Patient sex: F
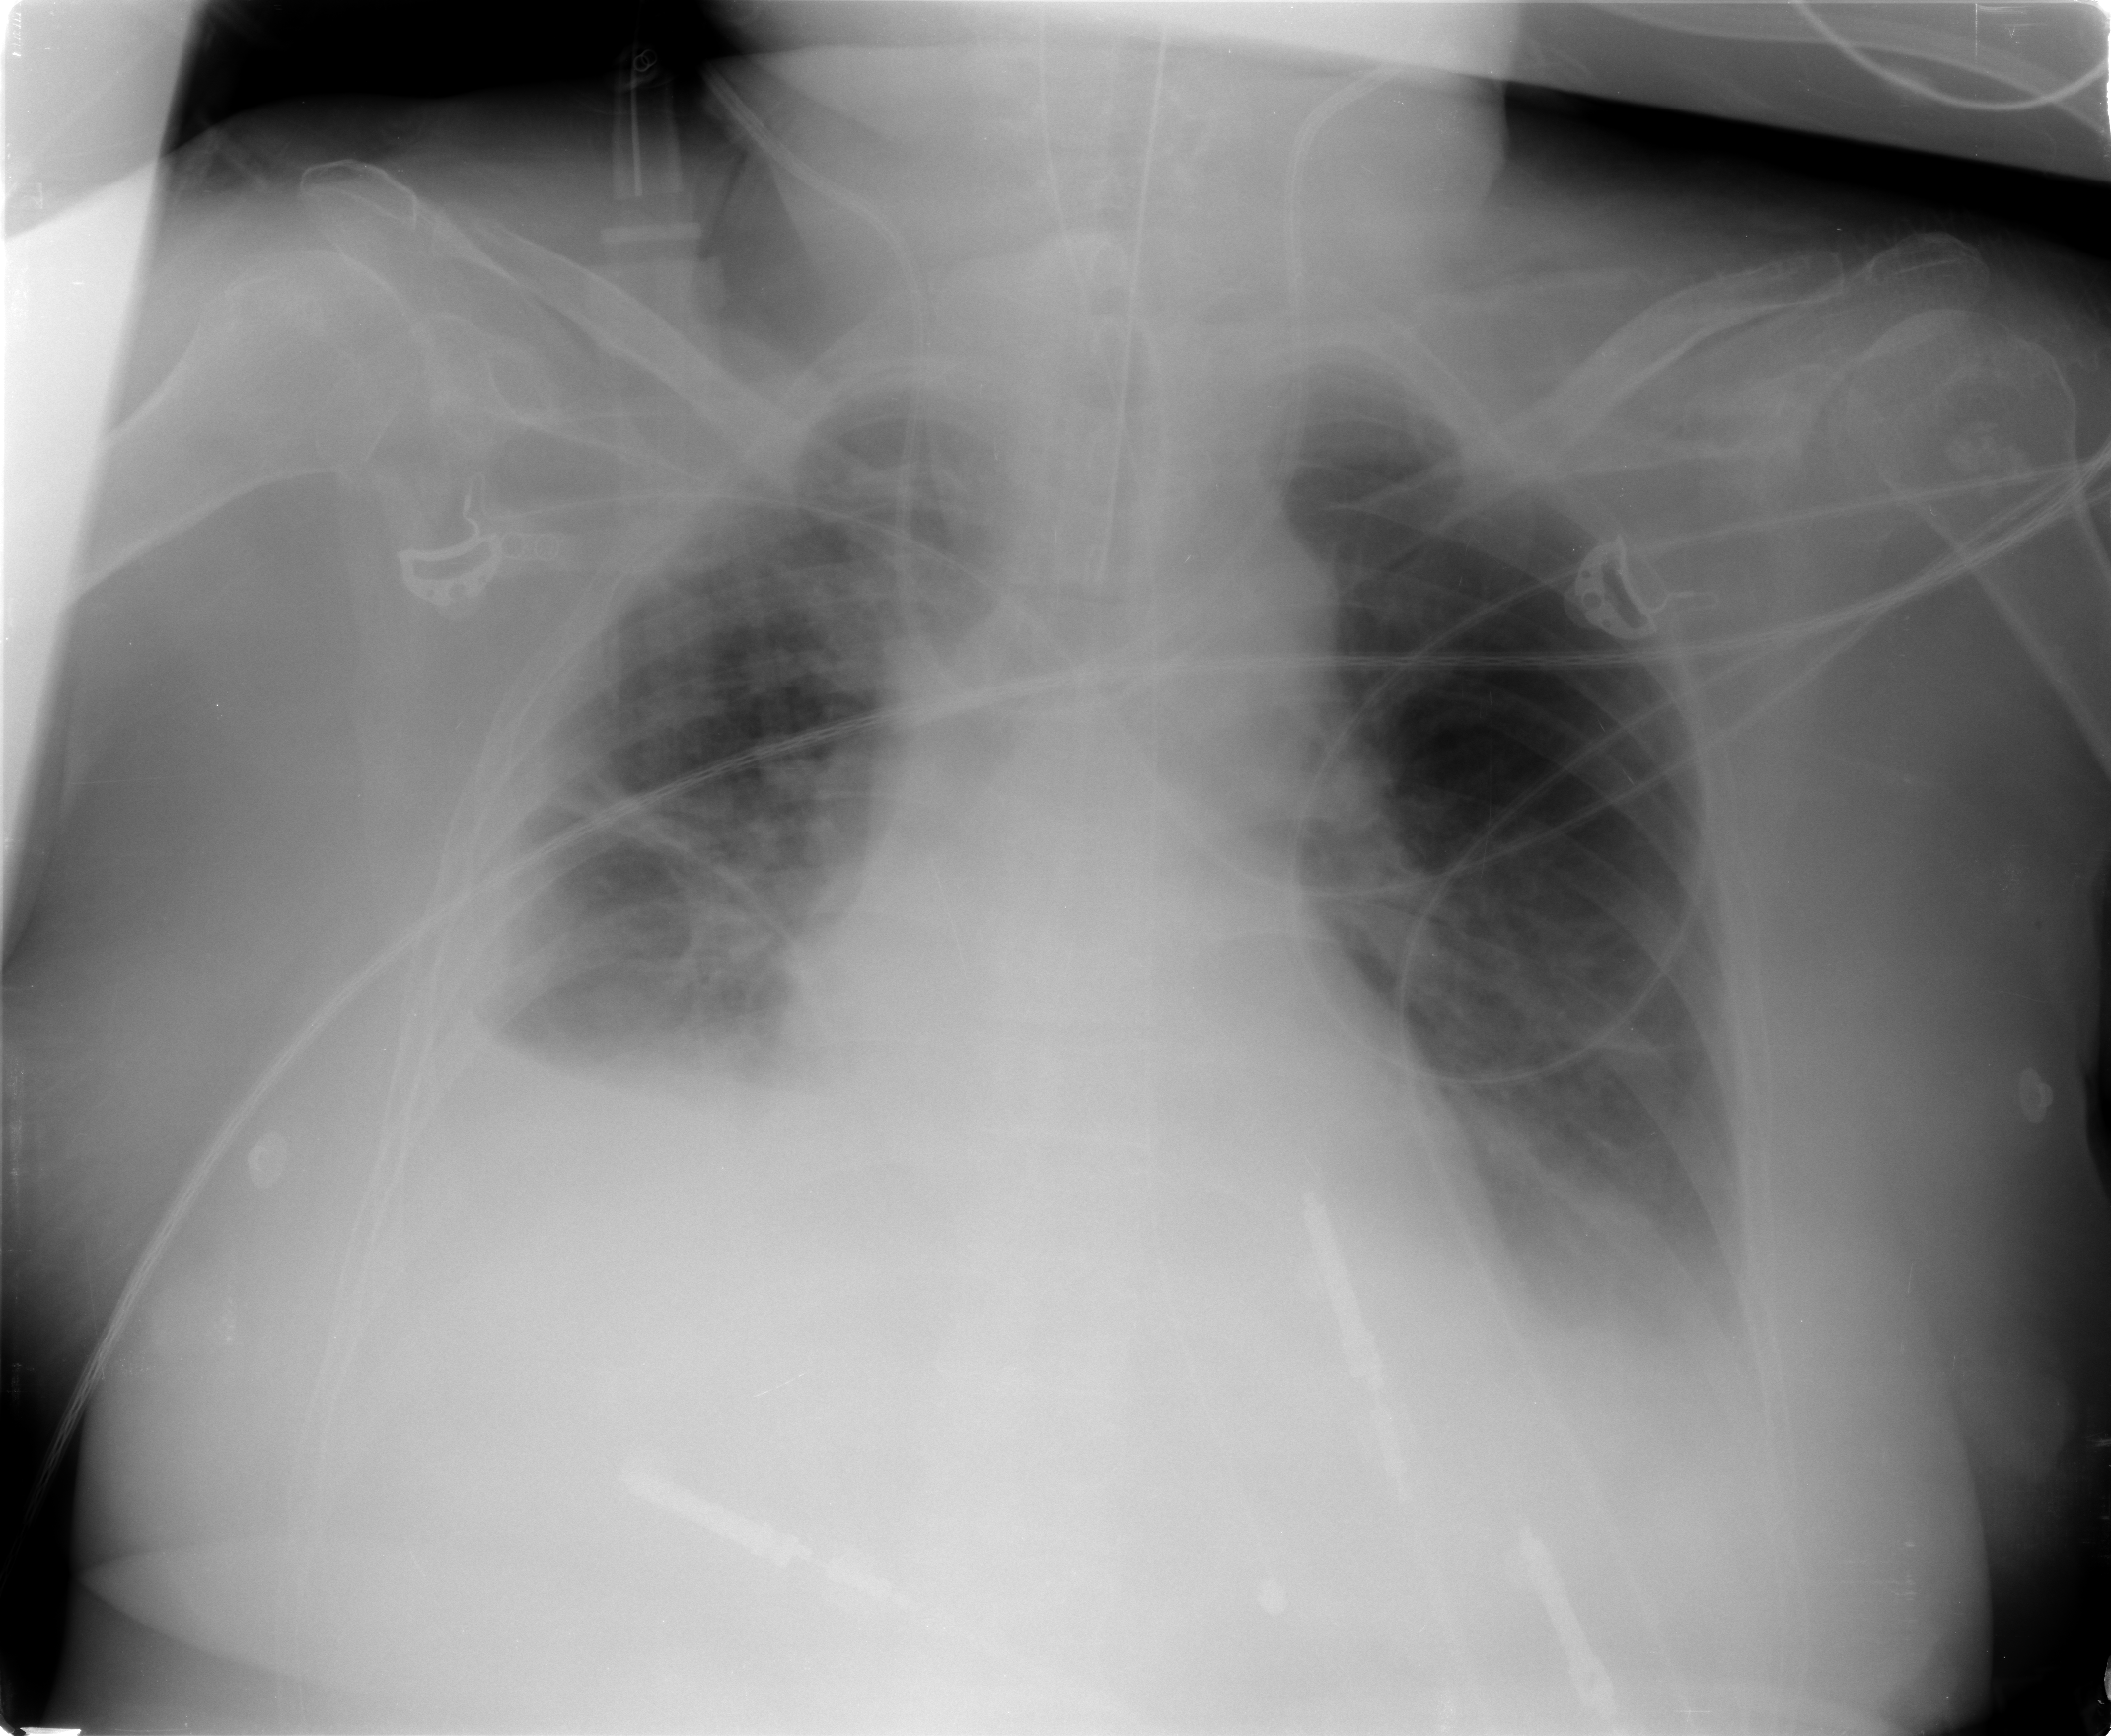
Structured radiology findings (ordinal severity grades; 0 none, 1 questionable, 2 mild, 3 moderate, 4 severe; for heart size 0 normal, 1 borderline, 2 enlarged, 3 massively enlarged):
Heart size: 1
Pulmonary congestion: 2
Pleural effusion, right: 3
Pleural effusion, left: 2
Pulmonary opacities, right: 2
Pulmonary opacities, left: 1
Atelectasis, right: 3
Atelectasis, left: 2